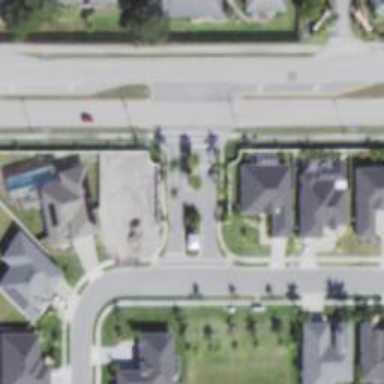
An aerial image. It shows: Uncontrolled footway crossing with line markings.